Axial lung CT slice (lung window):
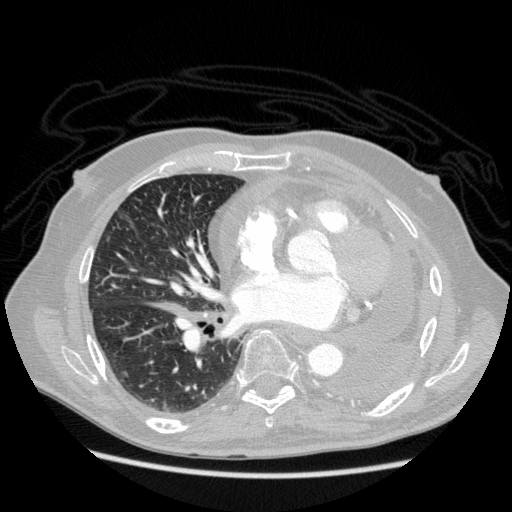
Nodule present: no